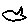
Label: fish